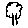
Label: tree